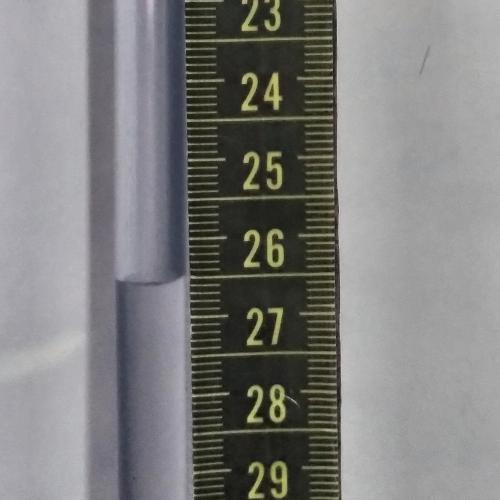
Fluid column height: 26.5 cm